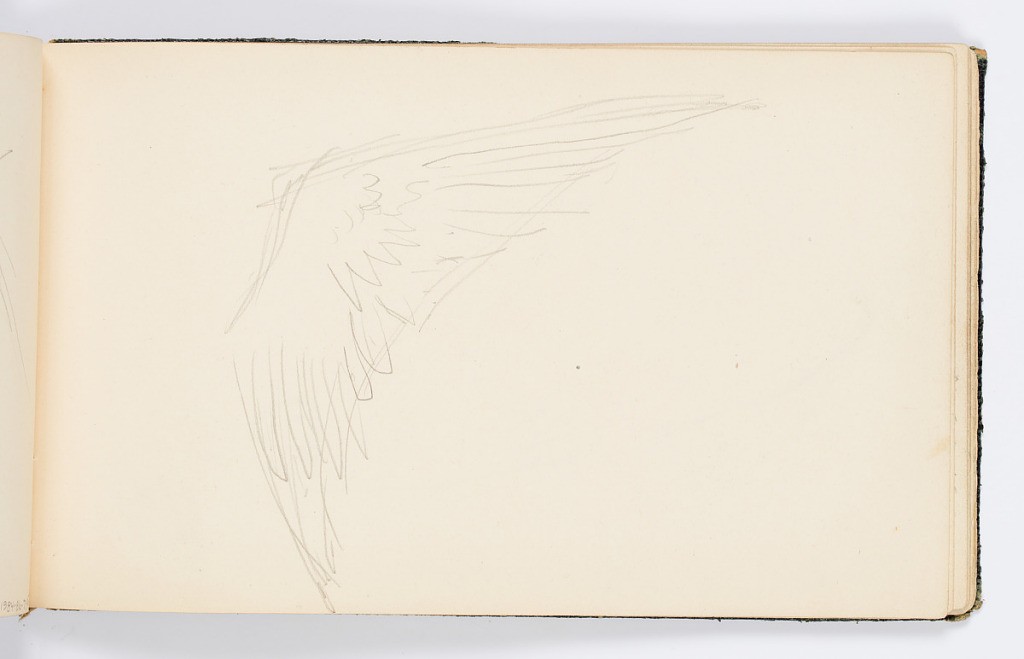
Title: Sketchbook Page: Wing
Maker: Kenyon Cox, American, 1856–1919
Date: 1883
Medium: Graphite on paper
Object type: Sketchbook folio
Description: Recto: Sketch of a wing. Verso: Curved outline of the upper edge of a wing.